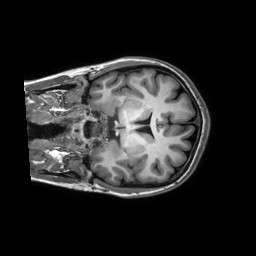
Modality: T1w
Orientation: coronal
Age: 23
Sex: female